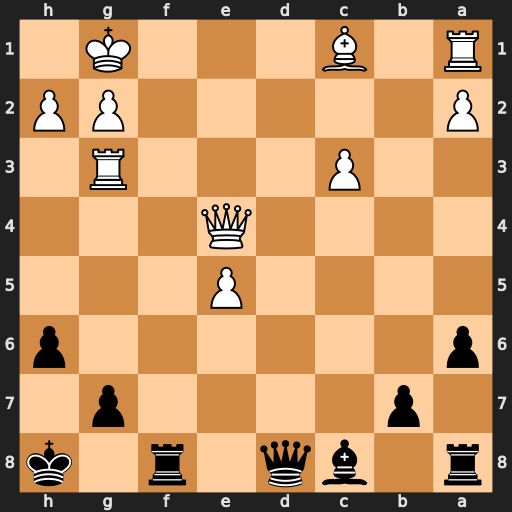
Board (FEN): r1bq1r1k/1p4p1/p6p/4P3/4Q3/2P3R1/P5PP/R1B3K1
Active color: b
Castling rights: -
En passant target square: -
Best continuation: Qd1+ Qe1 Qxe1#